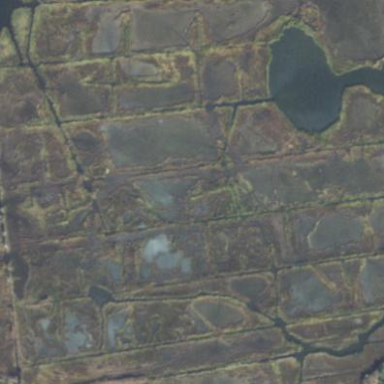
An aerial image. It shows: Wetland area consisting of tidal wet meadow.